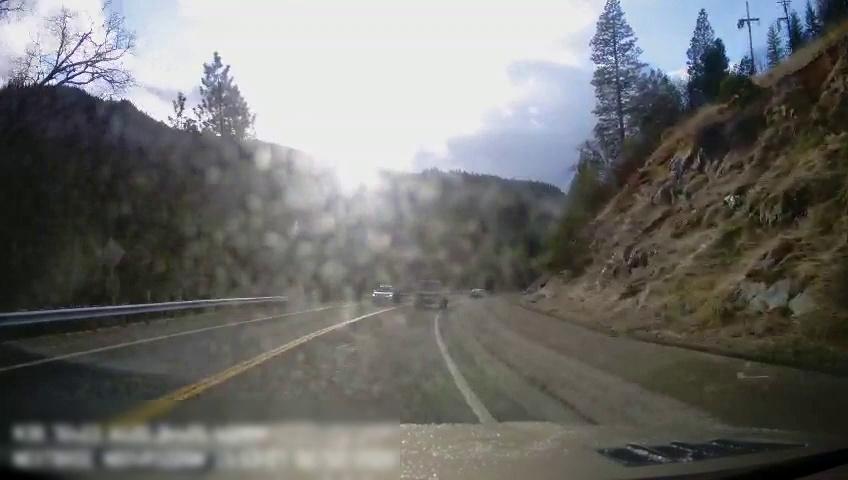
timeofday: Day
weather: Sunny
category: Drivable Space
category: Vehicles | SUV
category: Vehicles | Car
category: Vehicles | Truck
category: Lanes | Current Lane
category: Lanes | Current Lane
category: Lanes | Alternate Lane